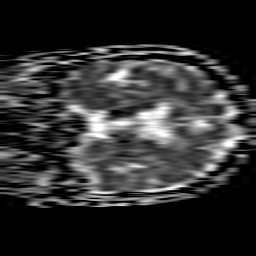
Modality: ADC
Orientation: coronal
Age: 83
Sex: female
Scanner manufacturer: philips
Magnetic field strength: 1.5 T
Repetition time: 3.781 s
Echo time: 0.09565 s